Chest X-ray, PA view. Patient: 57 years old, sex M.
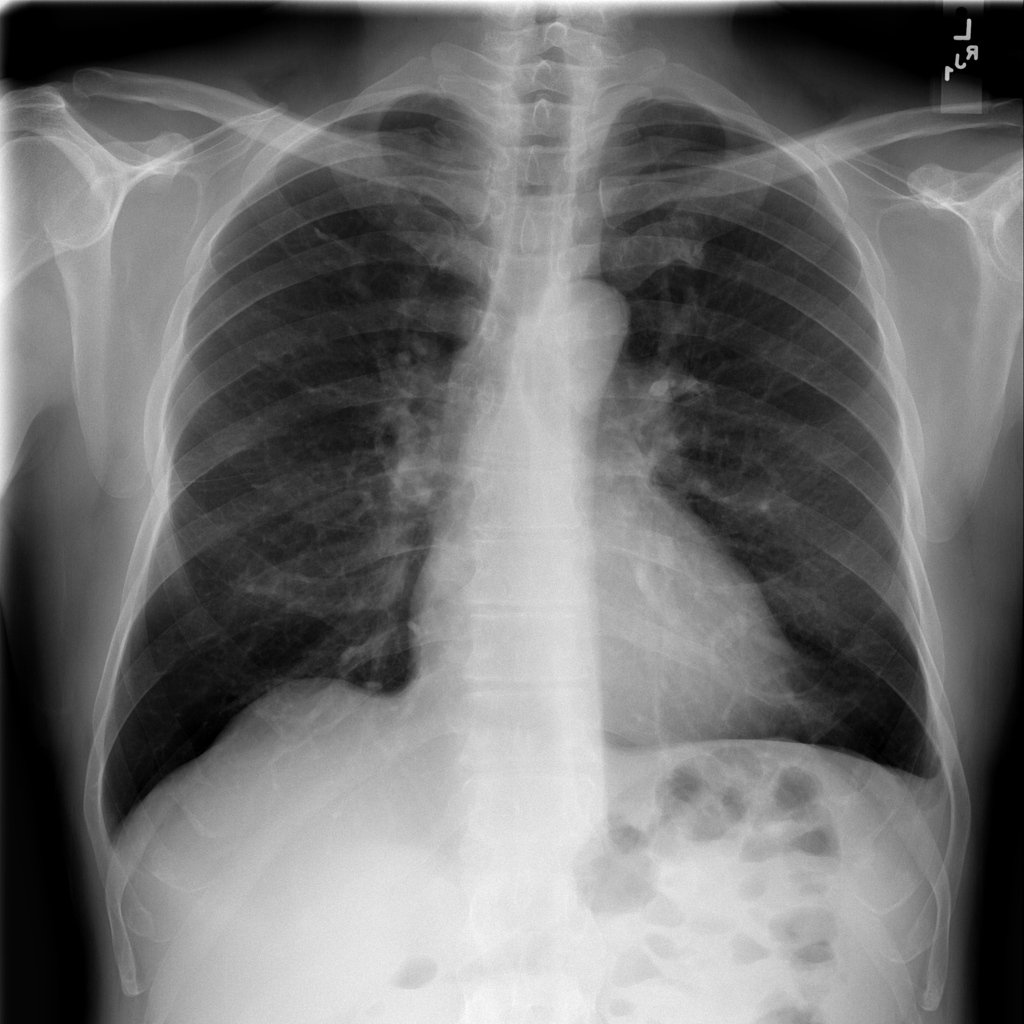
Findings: No Finding